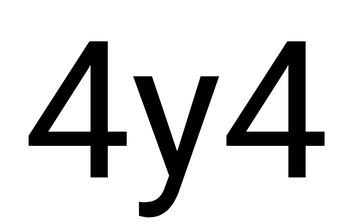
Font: Roboto_Regular